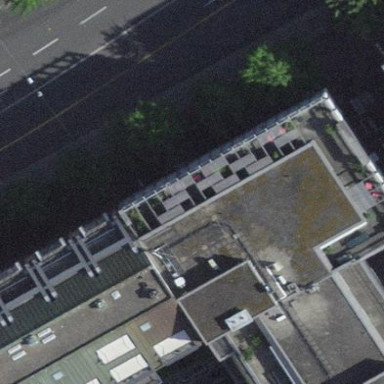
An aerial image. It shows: Office building.